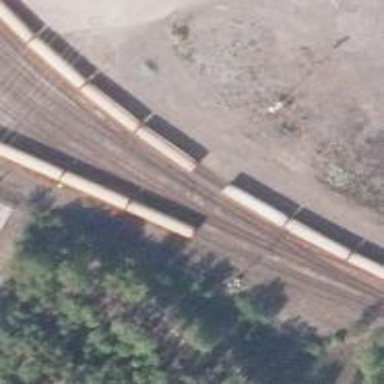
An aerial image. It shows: Rail spur service.